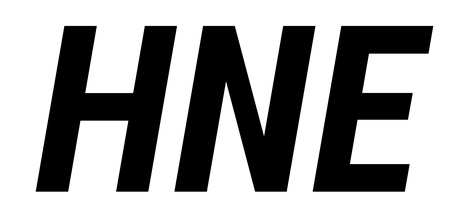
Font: Roboto-Italic_Condensed_Bold_Italic